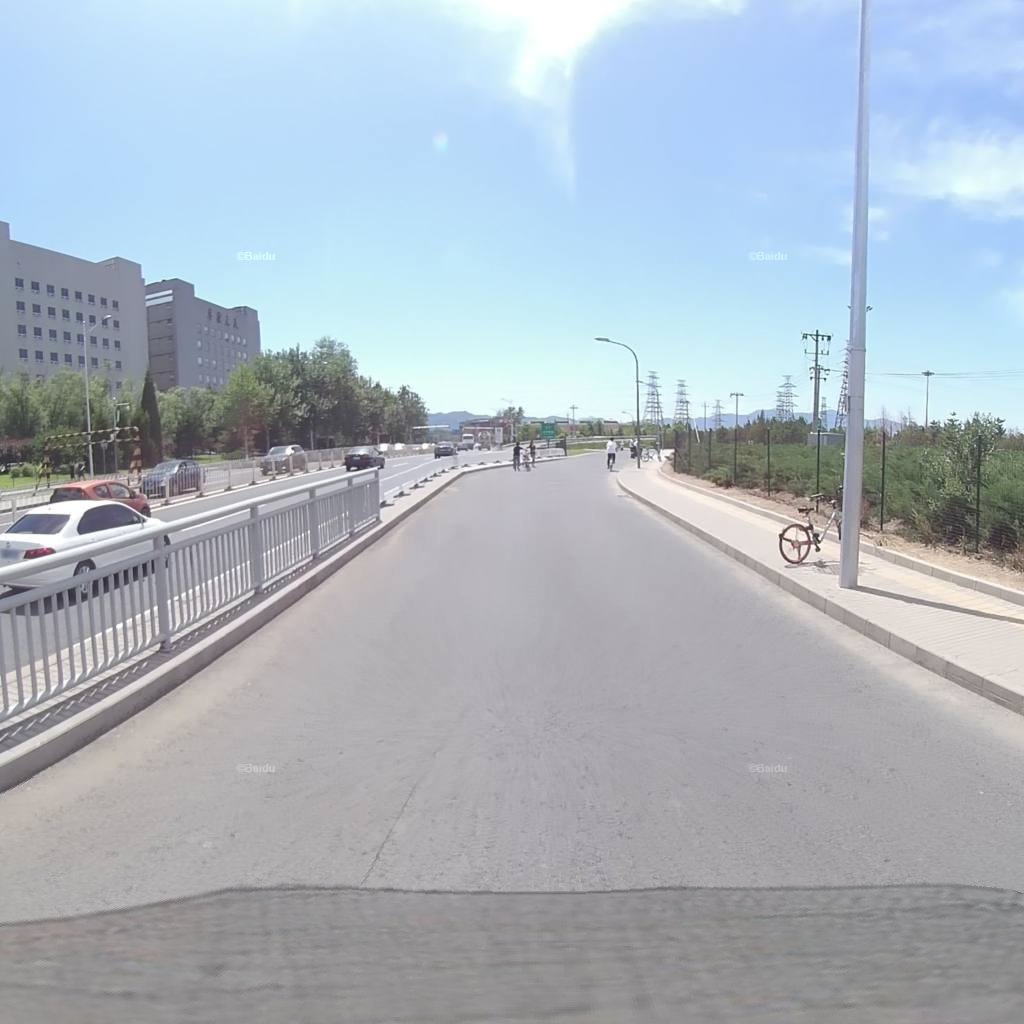
Region: Haidian
Road damage annotations: longitudinal crack